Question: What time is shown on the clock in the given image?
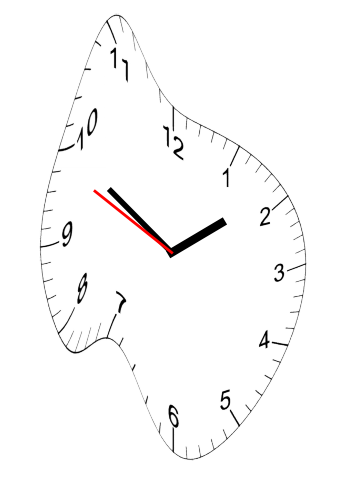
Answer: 01:49:49